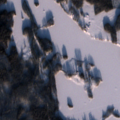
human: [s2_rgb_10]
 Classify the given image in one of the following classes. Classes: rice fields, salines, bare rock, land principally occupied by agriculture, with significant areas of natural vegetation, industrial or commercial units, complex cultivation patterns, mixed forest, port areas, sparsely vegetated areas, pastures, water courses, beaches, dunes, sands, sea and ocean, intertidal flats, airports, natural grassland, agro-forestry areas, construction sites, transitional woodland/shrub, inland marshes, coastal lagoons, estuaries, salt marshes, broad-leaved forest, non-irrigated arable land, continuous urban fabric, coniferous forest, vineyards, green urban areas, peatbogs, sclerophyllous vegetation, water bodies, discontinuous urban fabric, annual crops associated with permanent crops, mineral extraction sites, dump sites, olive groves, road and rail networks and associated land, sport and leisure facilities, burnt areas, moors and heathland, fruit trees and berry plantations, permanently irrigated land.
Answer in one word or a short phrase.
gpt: coniferous forest, mixed forest, water bodies